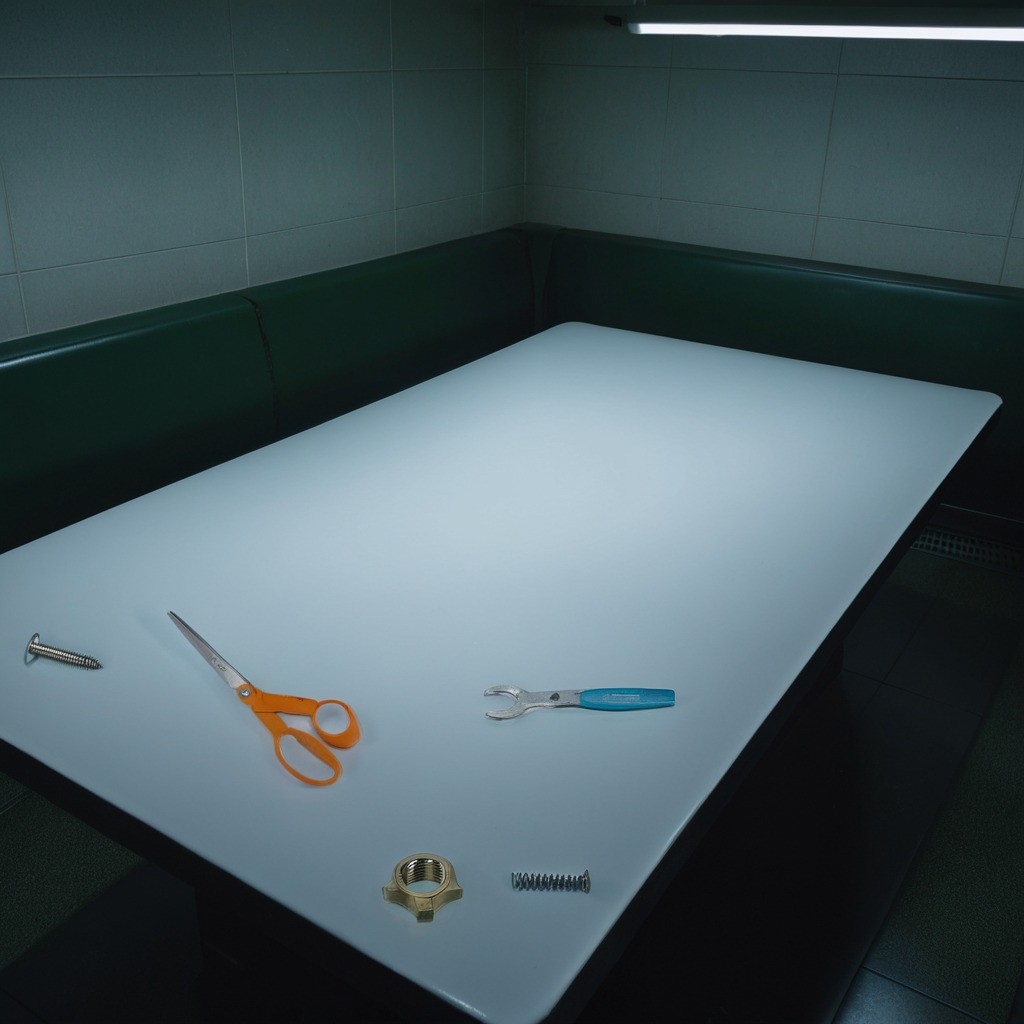
A metal machine screw, a coiled metal spring, a metal nut, a pair of scissors, and a wrench are lying on the clean empty table in a railway signal maintenance room.